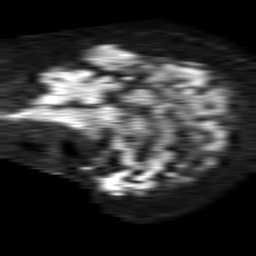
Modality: TRACE
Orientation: sagittal
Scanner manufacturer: philips
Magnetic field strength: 1.5 T
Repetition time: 4.6 s
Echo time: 0.08631 s